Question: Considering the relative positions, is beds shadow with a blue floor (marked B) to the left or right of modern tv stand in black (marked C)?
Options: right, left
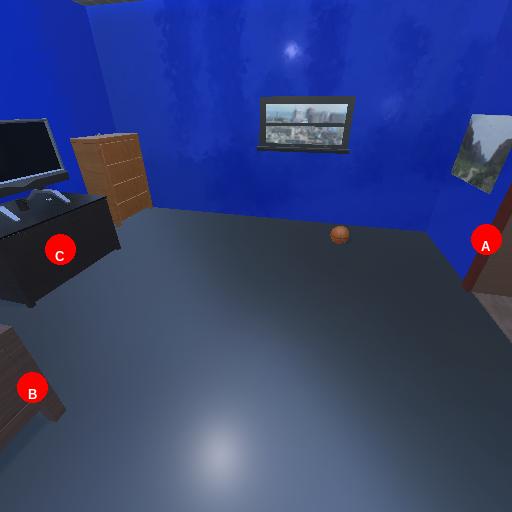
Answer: right